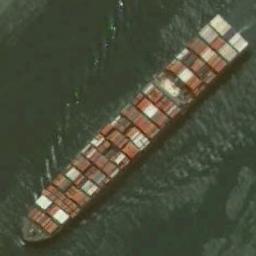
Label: ship